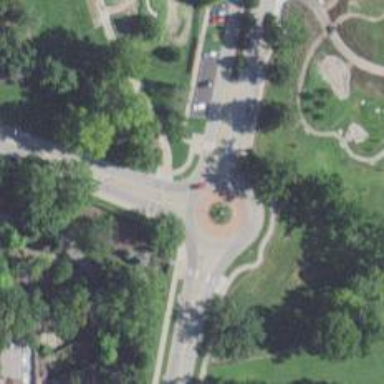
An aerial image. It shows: Unclassified road leading to roundabout junction.